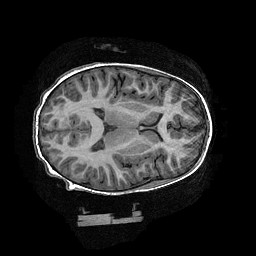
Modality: T1w
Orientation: axial
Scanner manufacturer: ge
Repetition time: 0.008096 s
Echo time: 0.00318 s